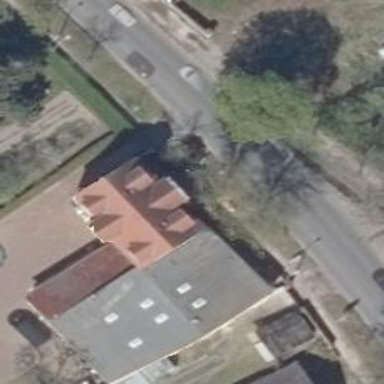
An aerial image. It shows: Part of building.